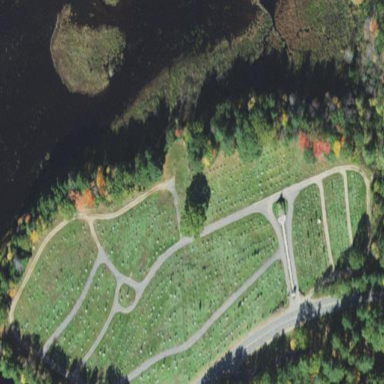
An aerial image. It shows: Cemetery with historic significance.